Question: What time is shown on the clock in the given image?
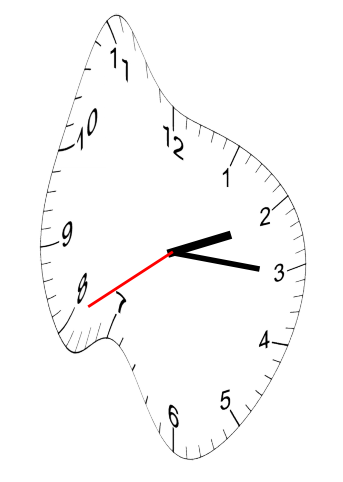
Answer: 02:15:40